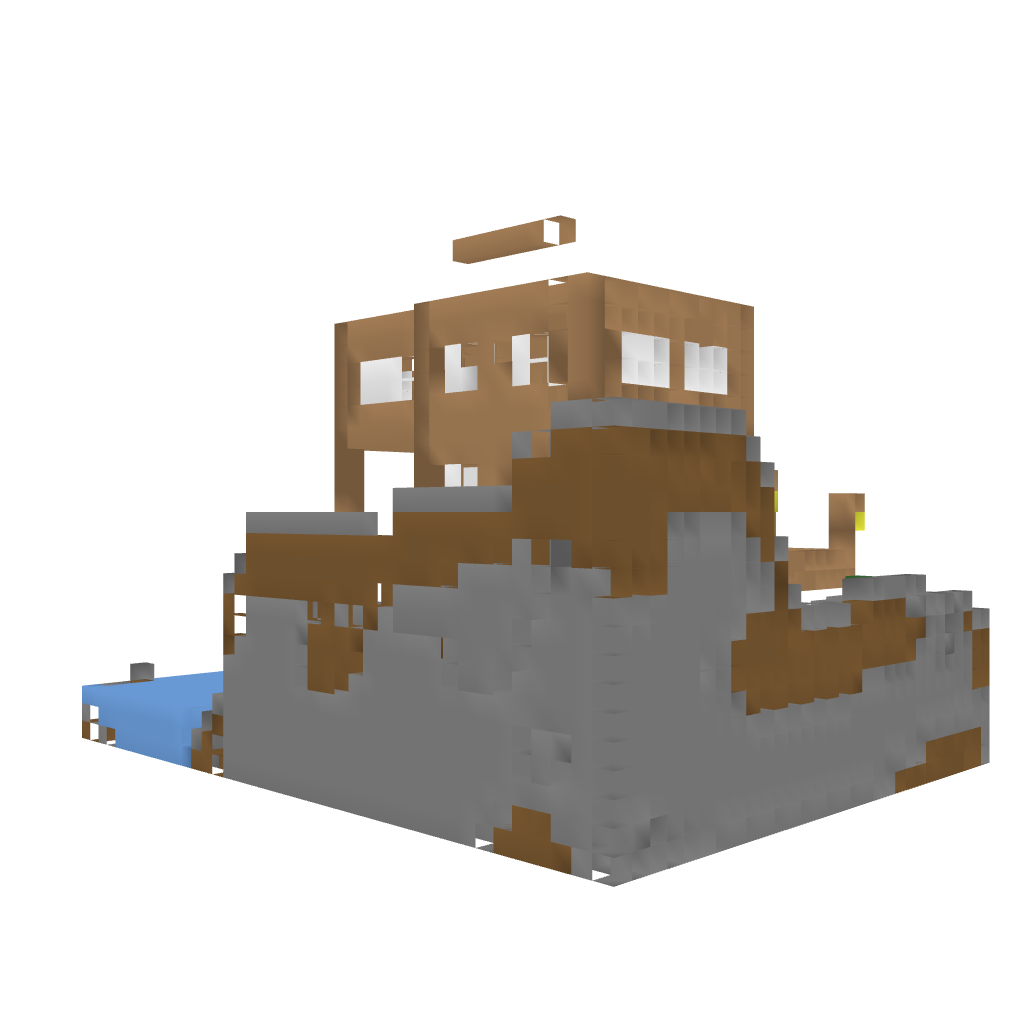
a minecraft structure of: Mountainside Cottage bad low quality